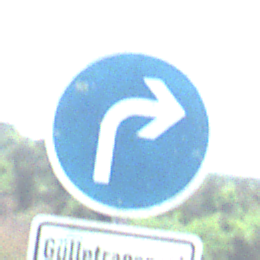
Verkehrszeichen: VorgeschriebeneFahrtrichtungRechts
Zusatzzeichen unten: BesondereFahrzeugeUndTransportgueter12
Umgebung: Outdoor, Special
Tageszeit: MorningAfternoon
Wetter: Clear
Licht: Natural
Jahreszeit: NotSpecified
Kontrast: HighContrast